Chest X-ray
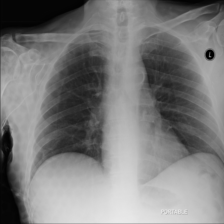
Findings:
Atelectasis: negative
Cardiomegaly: negative
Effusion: negative
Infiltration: negative
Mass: negative
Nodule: negative
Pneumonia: negative
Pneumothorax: negative
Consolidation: negative
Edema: negative
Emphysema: negative
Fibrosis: negative
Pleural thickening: negative
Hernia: negative